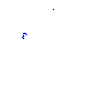
Particle: proton